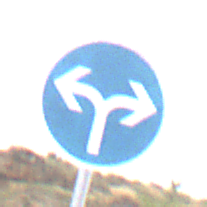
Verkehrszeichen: VorgeschriebeneFahrtrichtungRechtsOderLinks
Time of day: Midday
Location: Outdoor (Nature)
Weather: Overcast
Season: NotSpecified
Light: Natural